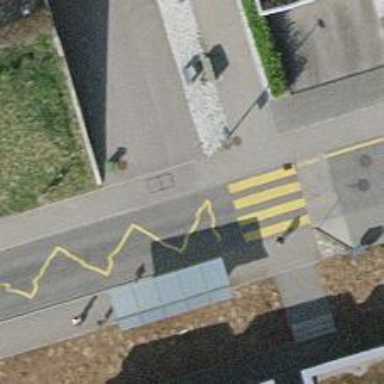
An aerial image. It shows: Sidewalk with public transport platform.